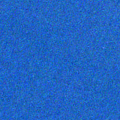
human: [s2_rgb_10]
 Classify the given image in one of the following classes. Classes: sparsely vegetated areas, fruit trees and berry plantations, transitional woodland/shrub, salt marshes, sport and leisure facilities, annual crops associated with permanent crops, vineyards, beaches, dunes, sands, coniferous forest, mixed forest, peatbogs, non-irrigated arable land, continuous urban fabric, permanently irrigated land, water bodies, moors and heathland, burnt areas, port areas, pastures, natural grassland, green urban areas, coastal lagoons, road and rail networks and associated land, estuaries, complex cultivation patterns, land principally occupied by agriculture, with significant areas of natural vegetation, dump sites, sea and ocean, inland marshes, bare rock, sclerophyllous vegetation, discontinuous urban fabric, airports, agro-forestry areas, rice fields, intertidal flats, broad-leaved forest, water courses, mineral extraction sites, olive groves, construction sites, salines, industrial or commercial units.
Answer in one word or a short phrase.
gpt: sea and ocean